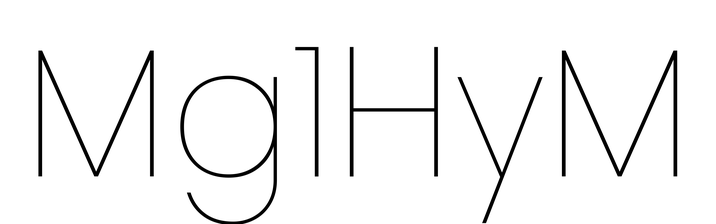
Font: Poppins-Thin